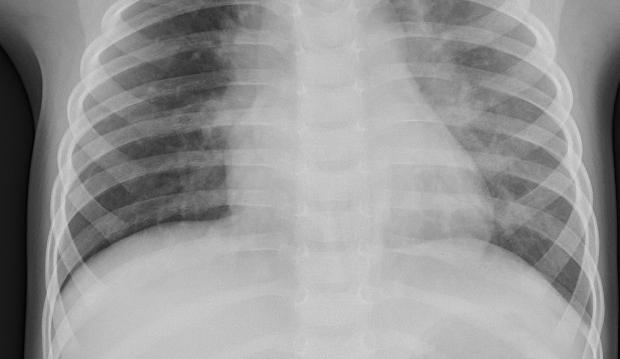
Diagnosis: PNEUMONIA